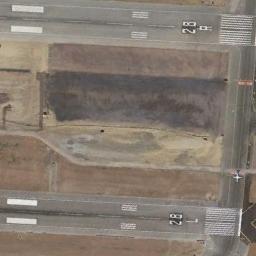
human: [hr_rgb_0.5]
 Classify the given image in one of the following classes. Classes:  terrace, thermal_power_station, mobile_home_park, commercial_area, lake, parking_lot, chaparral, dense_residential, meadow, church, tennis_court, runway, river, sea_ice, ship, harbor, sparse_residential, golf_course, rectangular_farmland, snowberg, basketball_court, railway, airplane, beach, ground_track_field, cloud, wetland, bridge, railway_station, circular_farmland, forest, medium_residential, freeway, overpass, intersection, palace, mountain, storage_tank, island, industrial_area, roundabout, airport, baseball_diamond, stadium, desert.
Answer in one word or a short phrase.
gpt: runway